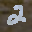
Label: 2